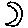
Label: moon